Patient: sex M, age 65
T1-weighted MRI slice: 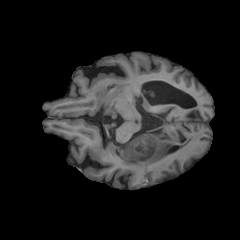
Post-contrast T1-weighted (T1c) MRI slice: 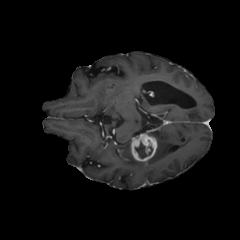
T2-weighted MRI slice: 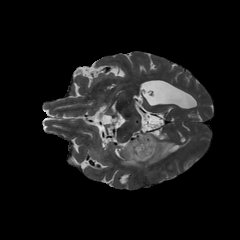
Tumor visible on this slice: yes
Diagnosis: Glioblastoma, IDH-wildtype
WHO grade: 4